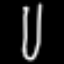
Label: fork